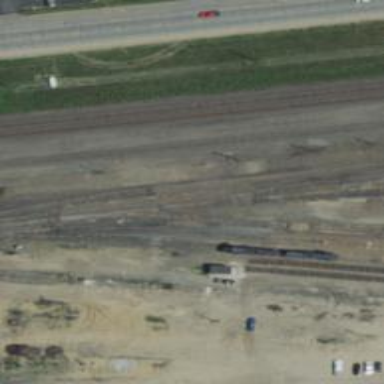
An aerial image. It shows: Railway yard used for servicing trains.